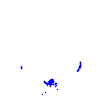
Particle: pion